Interaction volume radius: 5 \u00c5
Interaction volume height: 10 \u00c5
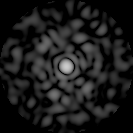
Disorder parameter: 0.8809